Brain MRI, t2w sequence, axial 2D slice.
Patient: age 45, sex F, weight 75 kg, height 1.65 m
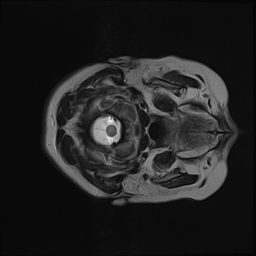